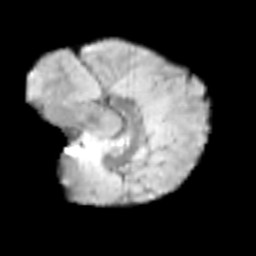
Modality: T2w
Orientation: sagittal
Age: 8
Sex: female
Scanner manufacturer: siemens
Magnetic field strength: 3 T
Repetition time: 3.8 s
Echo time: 0.07 s